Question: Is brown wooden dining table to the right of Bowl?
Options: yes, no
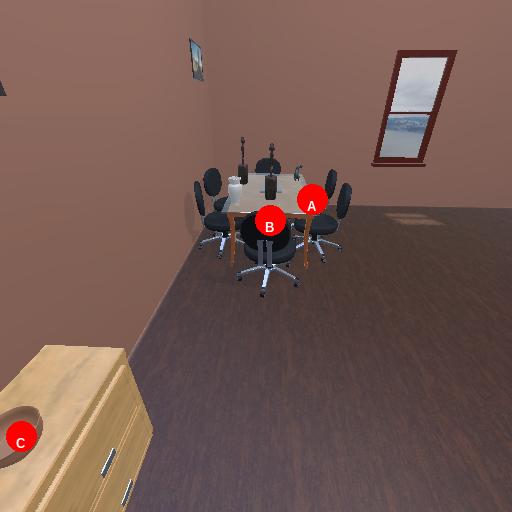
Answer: yes